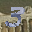
Label: 3